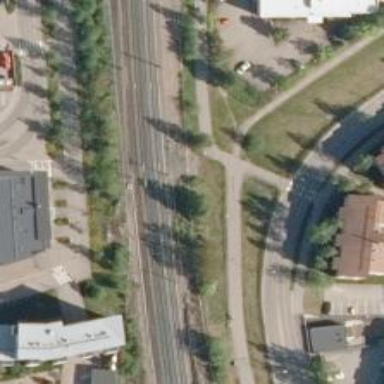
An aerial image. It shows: Neutral section for electricity along the railway.